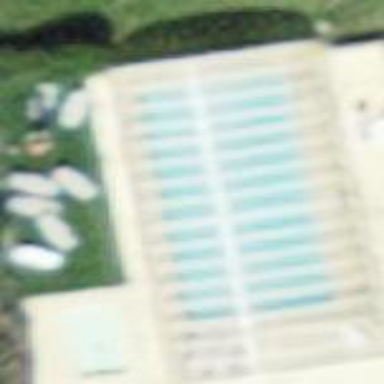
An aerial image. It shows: Swimming pool located in leisure land.